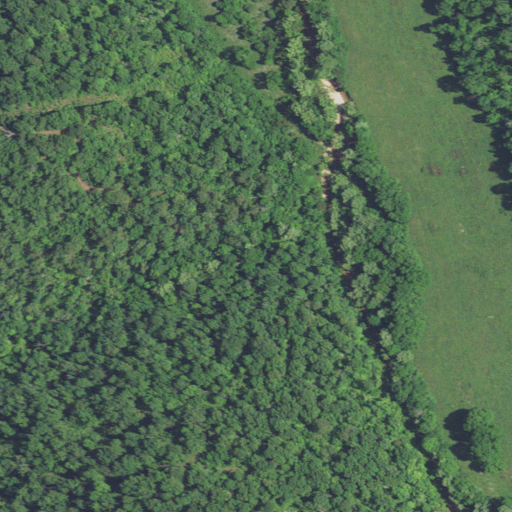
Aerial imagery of valley in Missouri named Clark Hollow containing deciduous forest, mixed forest, open development, and pasture